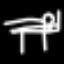
Label: bed